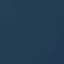
Land use / land cover class: SeaLake